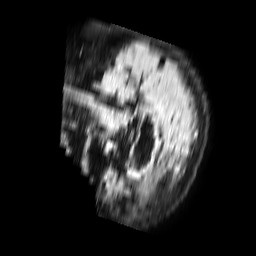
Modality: FLAIR
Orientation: sagittal
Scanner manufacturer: philips
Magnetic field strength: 1.5 T
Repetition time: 6 s
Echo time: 0.09877 s